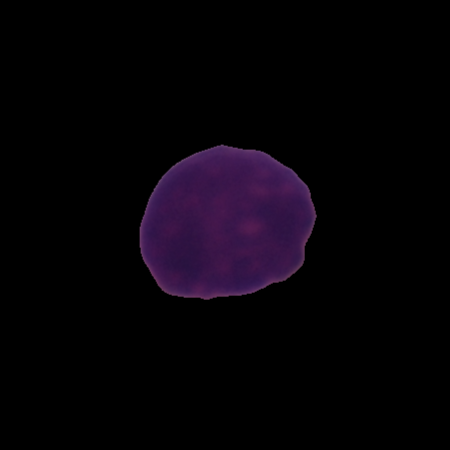
Label: healthy